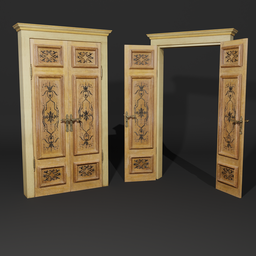
Label: architecture